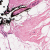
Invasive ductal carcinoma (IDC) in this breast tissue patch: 0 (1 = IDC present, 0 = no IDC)